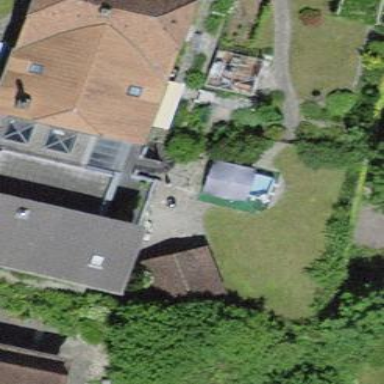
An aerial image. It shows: Garages with flat grass roof.